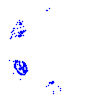
Particle: electron